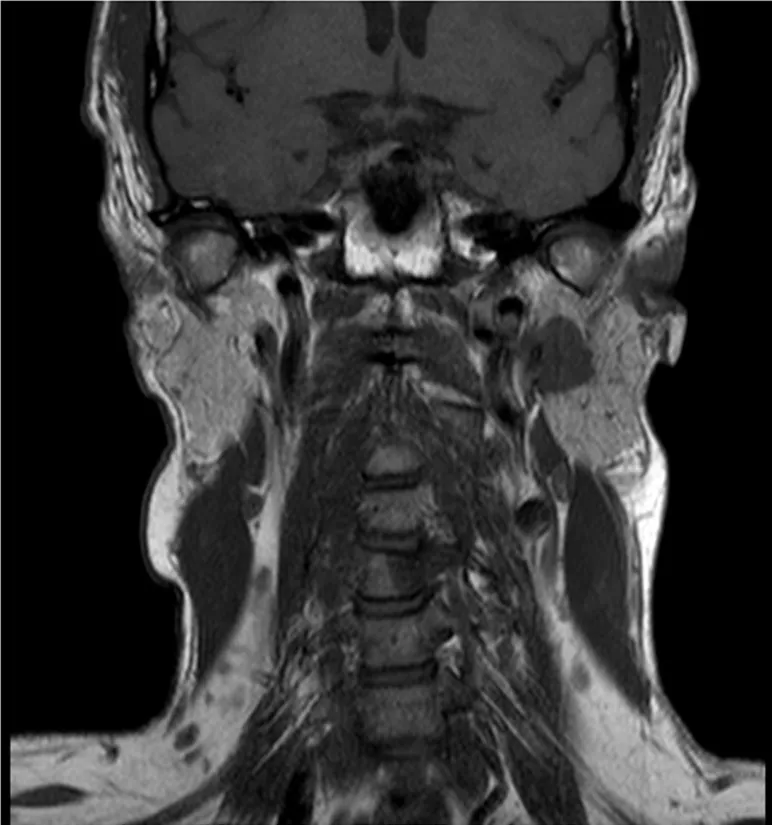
Magnetic resonance imaging showing the left parotid gland mass in the coronal plane.
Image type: radiology (mri)